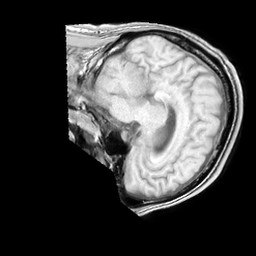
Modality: T1w
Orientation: sagittal
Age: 38
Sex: male
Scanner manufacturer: philips
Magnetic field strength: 1.5 T
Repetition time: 0.1914 s
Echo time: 0.00183 s